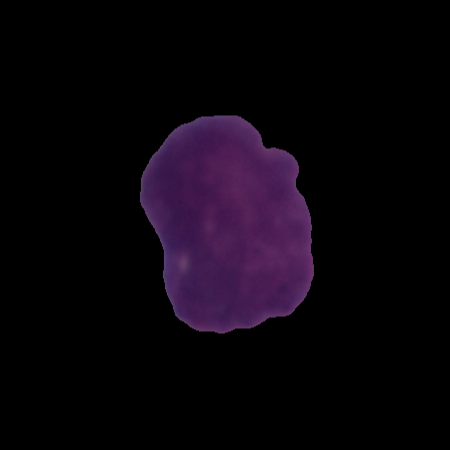
Label: cancer